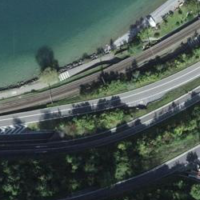
EUNIS habitat code: 57
Species observed at this site:
Juglans regia
Asplenium trichomanes